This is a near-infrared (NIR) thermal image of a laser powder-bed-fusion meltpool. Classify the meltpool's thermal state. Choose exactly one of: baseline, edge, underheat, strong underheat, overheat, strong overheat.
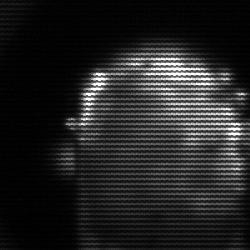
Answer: baseline